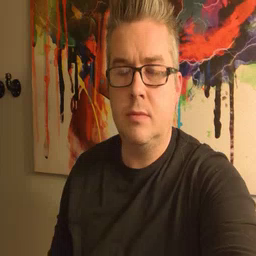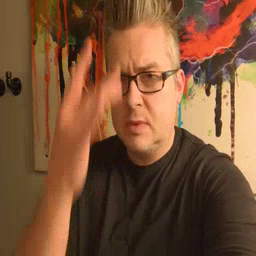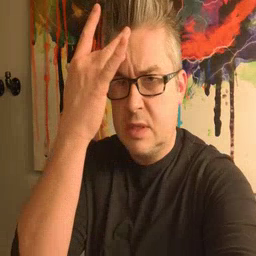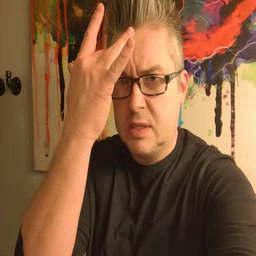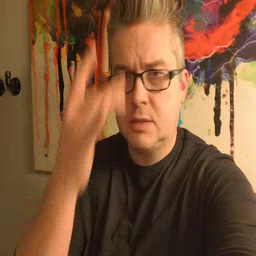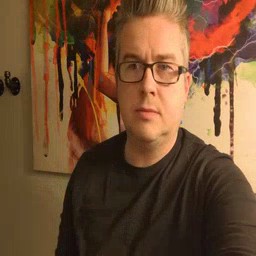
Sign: sick